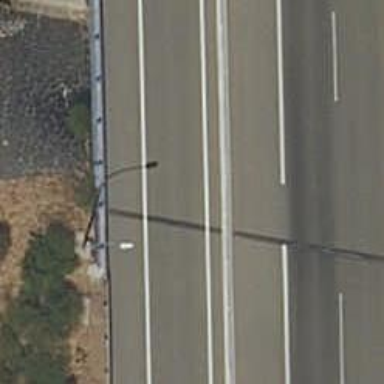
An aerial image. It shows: Bridge on motorway link.